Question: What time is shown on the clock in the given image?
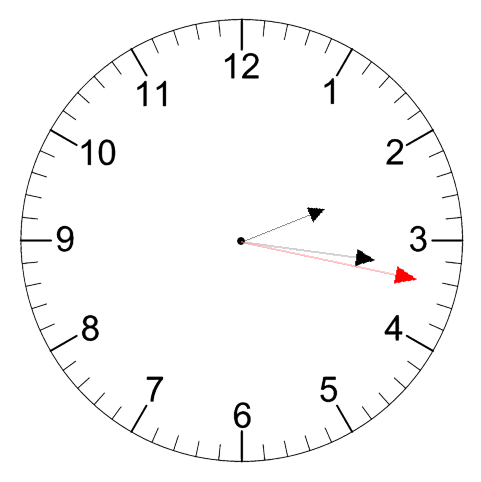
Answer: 02:16:17